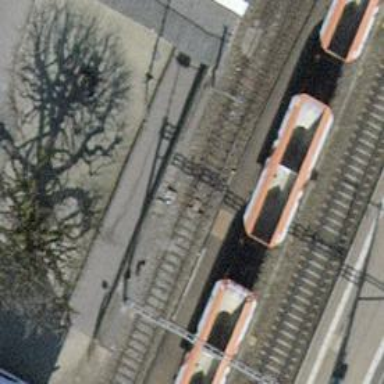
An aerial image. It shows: Railway switch.